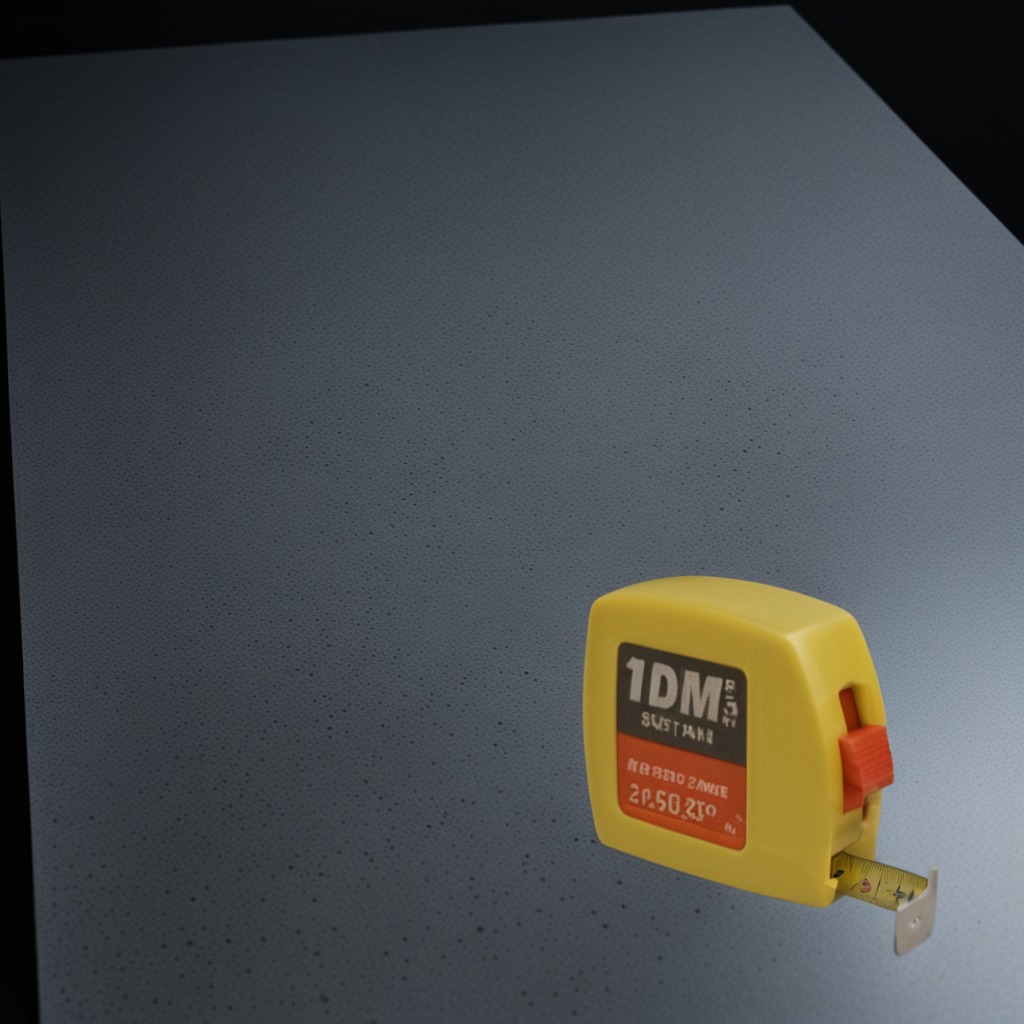
A measuring tape lies on the clean granite table inside a workshop at night dim ambient light soft shadows worn but